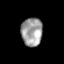
Tissue: skin
Cell type: Epithelial cells
Senescence score: 0.2779
Nuclear area (px): 595
Mean DAPI intensity: 157.617